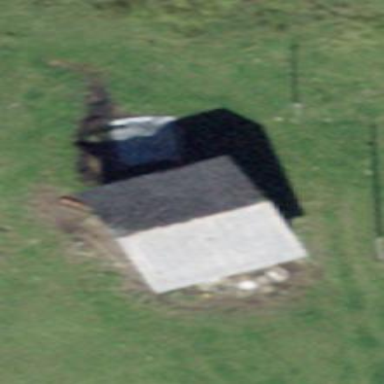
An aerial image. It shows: Rural barn.